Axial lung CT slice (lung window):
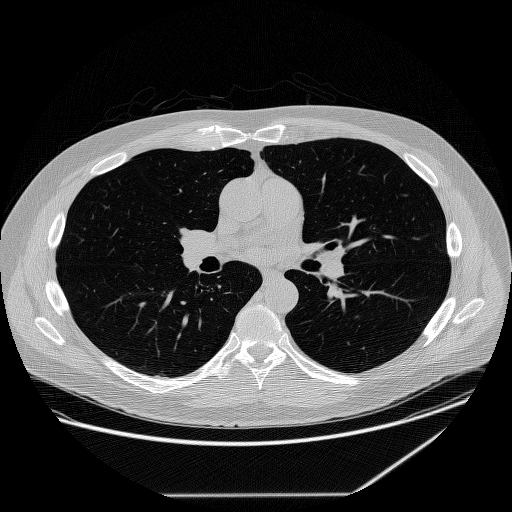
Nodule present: no